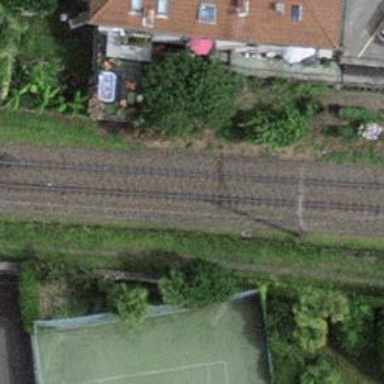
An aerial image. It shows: Railway signal.